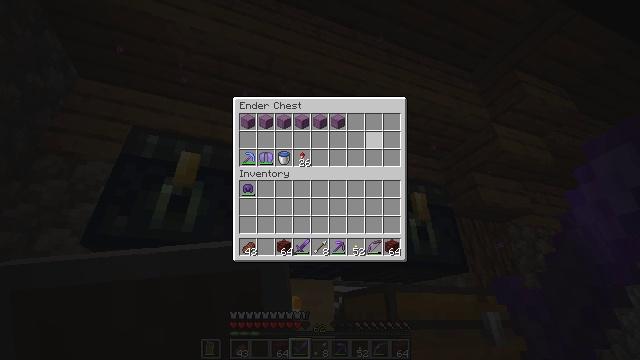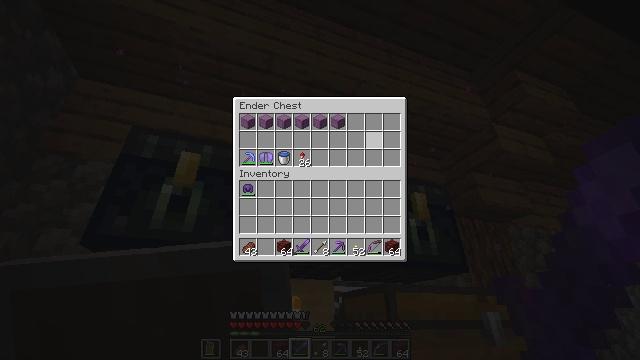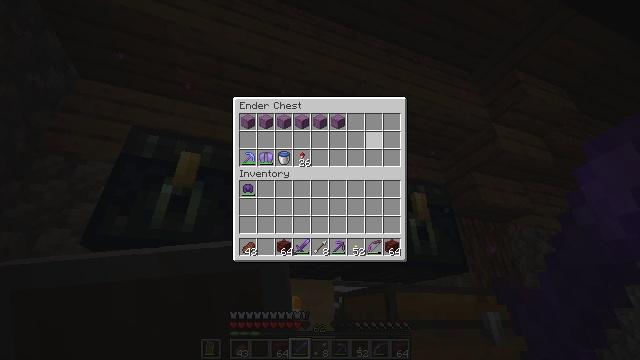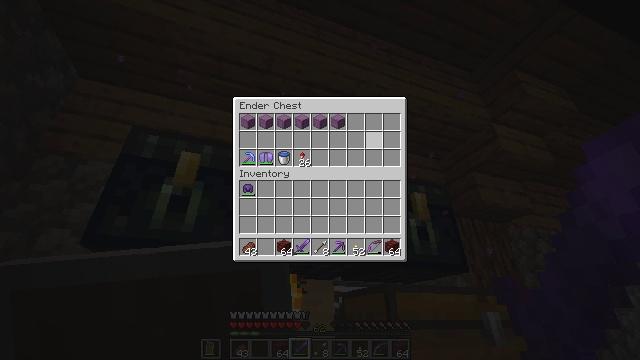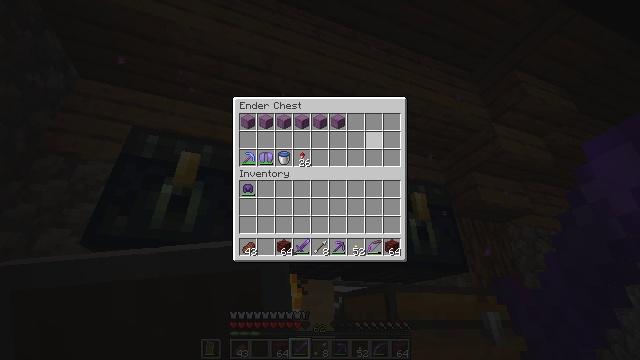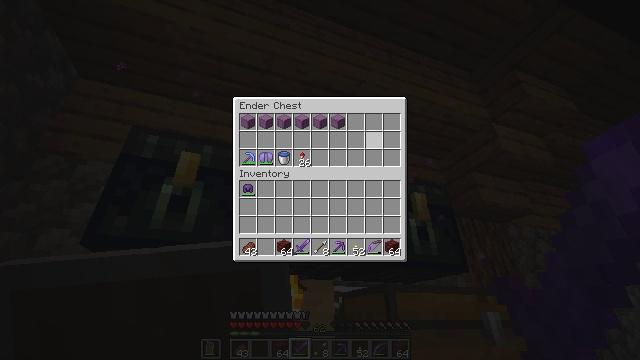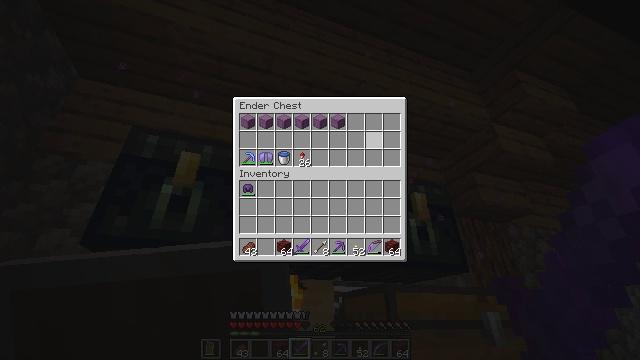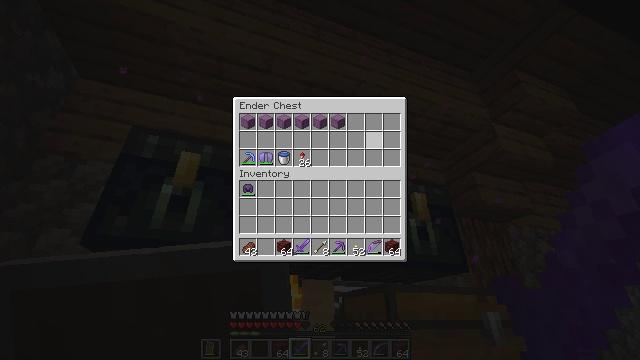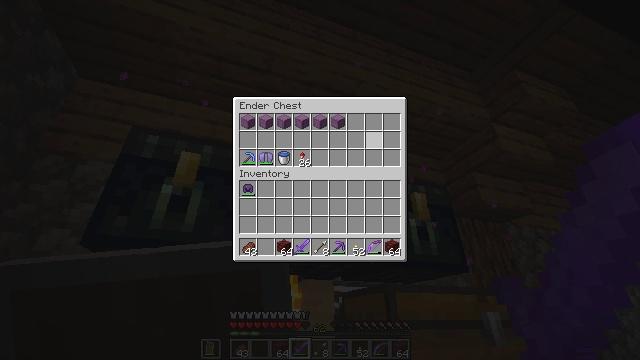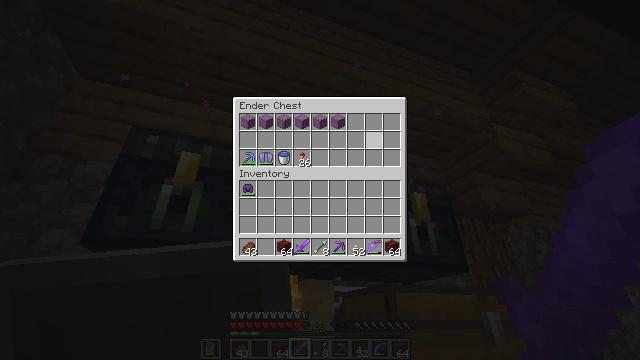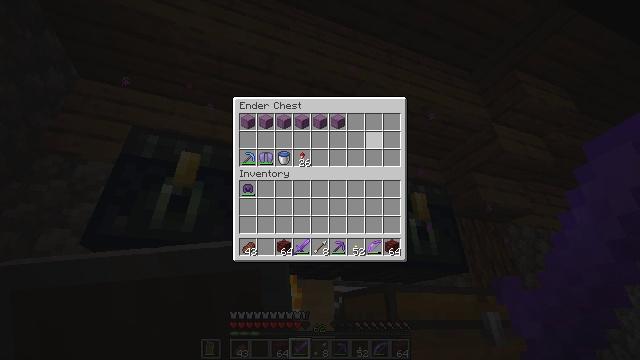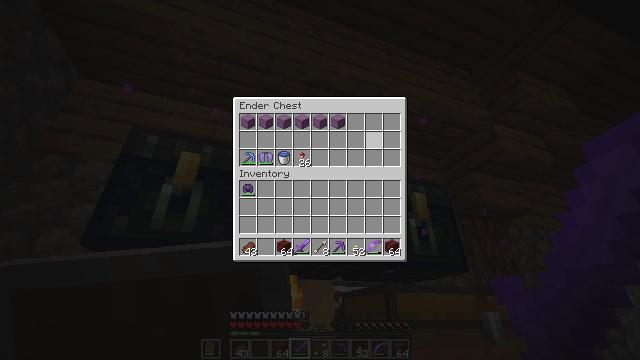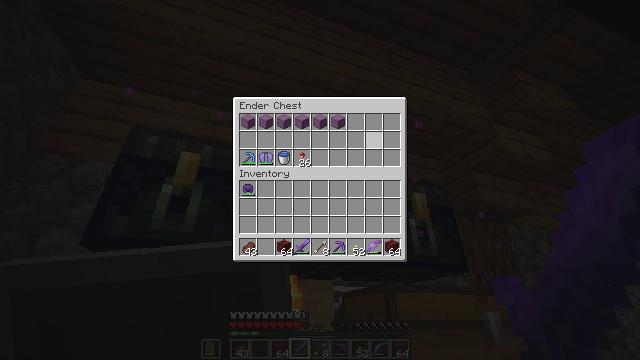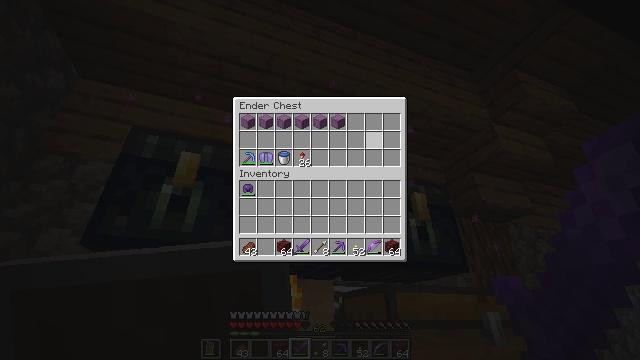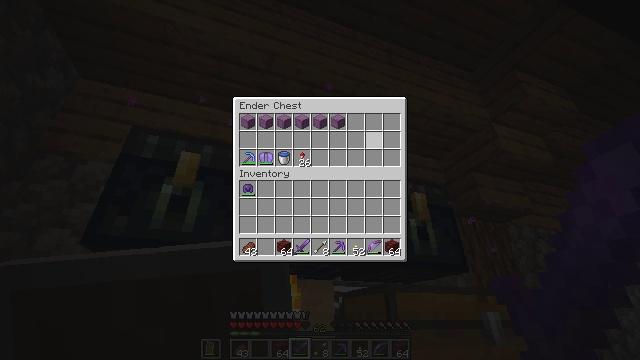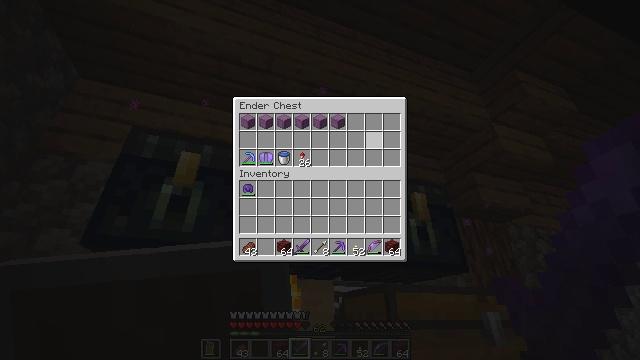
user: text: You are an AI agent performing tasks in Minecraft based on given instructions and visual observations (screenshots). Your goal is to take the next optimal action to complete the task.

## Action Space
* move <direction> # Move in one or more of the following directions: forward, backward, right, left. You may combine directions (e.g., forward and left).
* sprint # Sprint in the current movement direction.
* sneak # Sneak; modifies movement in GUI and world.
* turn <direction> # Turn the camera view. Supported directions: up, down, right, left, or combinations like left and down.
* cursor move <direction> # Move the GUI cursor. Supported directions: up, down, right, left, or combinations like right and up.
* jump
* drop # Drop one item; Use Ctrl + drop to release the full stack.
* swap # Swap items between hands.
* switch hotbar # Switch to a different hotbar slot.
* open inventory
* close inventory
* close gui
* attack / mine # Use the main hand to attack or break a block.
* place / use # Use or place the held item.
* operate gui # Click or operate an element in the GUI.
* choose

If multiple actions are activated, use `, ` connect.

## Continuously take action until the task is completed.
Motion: motion action
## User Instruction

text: Retrieve the ender chest safely.
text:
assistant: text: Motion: no_op
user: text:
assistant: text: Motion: no_op
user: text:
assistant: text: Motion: no_op
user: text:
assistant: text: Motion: no_op
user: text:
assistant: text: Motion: no_op
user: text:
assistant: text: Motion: no_op
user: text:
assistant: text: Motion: no_op
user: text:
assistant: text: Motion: no_op
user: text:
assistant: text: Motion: no_op
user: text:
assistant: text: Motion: no_op
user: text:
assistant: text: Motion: no_op
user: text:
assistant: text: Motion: no_op
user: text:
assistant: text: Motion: no_op
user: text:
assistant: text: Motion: no_op
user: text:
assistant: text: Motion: no_op
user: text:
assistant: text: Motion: no_op
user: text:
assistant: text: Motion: no_op
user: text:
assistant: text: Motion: no_op
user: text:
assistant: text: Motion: no_op
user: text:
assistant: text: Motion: no_op
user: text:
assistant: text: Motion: no_op
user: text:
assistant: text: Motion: no_op
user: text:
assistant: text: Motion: no_op
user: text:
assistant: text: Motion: no_op
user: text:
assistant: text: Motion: no_op
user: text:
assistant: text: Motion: no_op
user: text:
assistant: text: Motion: no_op
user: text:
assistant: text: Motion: no_op
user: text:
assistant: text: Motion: no_op
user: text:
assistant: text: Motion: no_op